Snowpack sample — Snodgrass Mountain, Crested Butte, Colorado (2/4/25, 12:06 PM MST)
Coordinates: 38.923, -106.968
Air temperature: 35 °F
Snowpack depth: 80 cm
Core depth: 40 cm
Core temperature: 32 °F
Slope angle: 14°, slope face: 78°
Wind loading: low
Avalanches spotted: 0
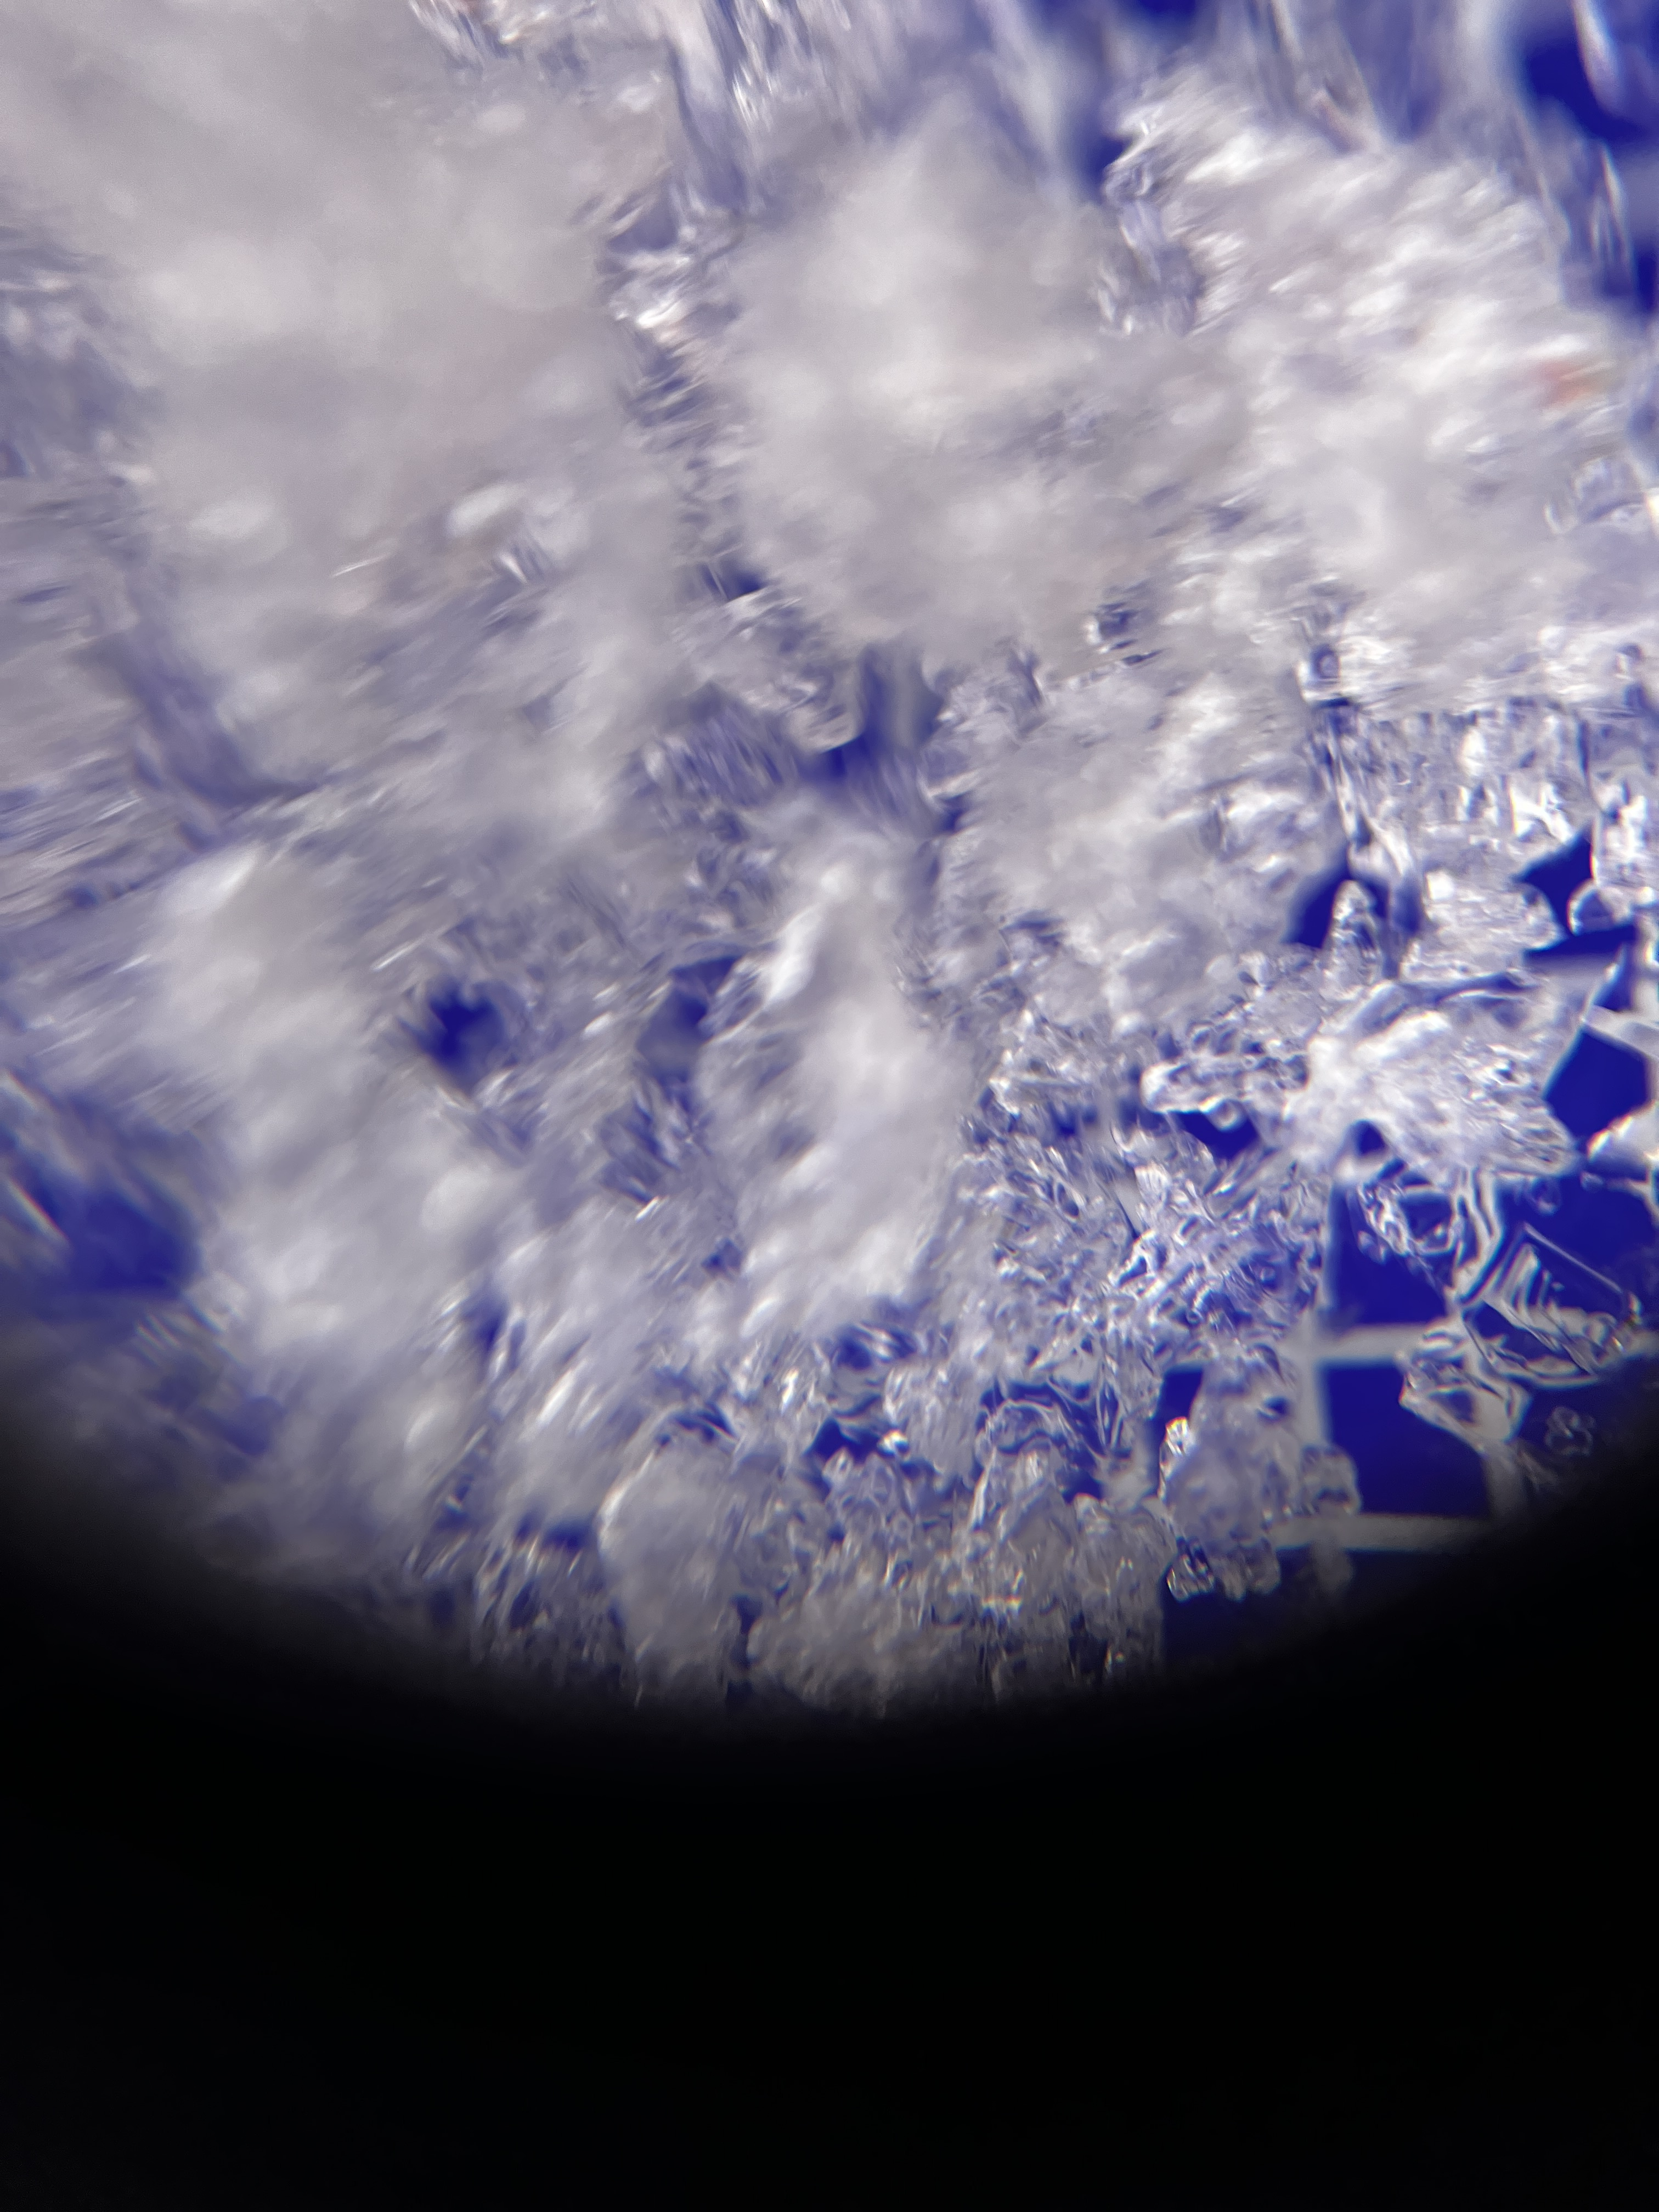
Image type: magnified_profile
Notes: No avalanches nearby, unusually warm weather for the last month reported by residents, Collected 25 yards from treeline